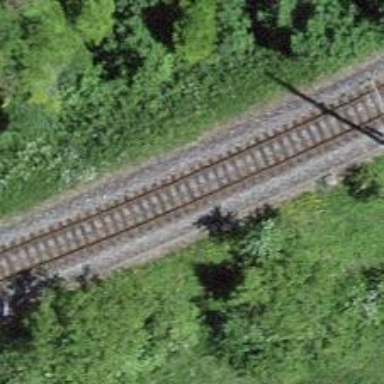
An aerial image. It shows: Railway track with contact lines for electrification.